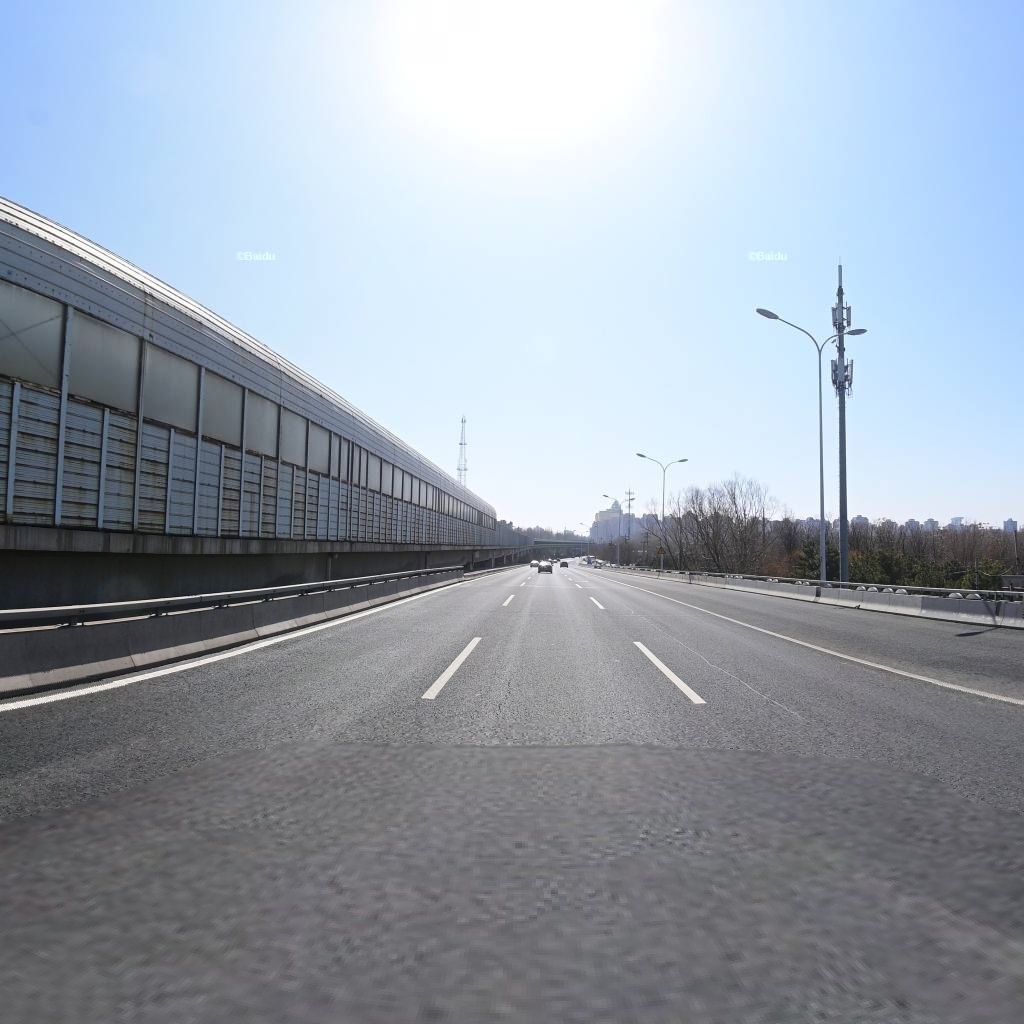
Region: Chaoyang
Road damage annotations: longitudinal patch